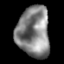
Tissue: lung
Cell type: Epithelial cells
Senescence score: 0.2052
Nuclear area (px): 1624
Mean DAPI intensity: 131.829